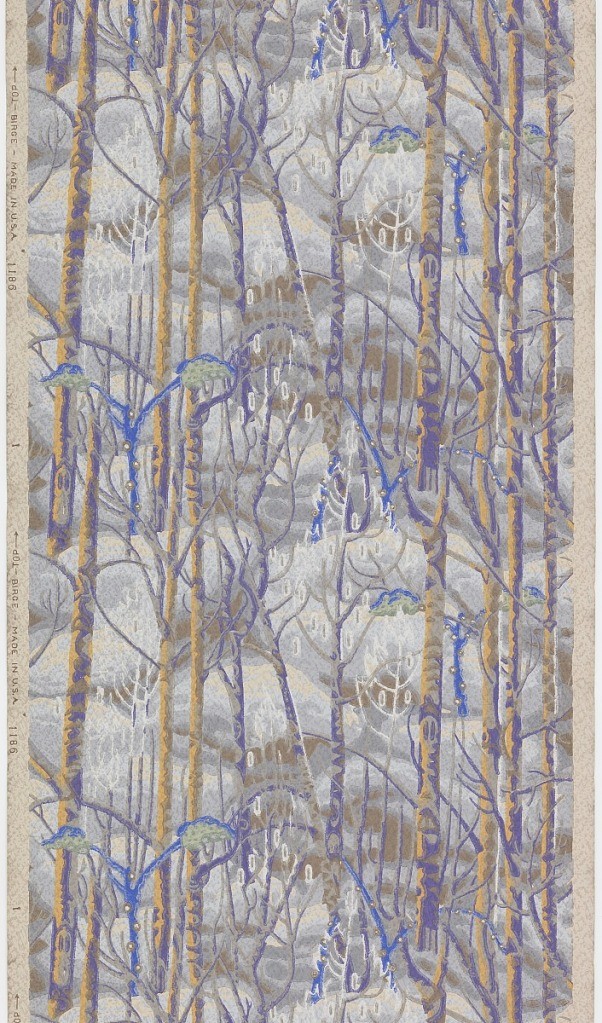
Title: The Birches
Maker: M.H. Birge & Sons Co., 1834
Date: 1921
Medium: Machine-printed paper, embossed
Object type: Sidewall
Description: Repeating scene of a forest of birch trees in winter. Printed in purples, blue, ocher and white on tan embossed ground.